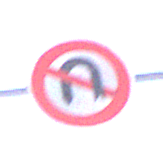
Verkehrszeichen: VerbotWenden
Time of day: MorningAfternoon
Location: Outdoor (Nature)
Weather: PartlyCloudy
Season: Winter
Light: Natural